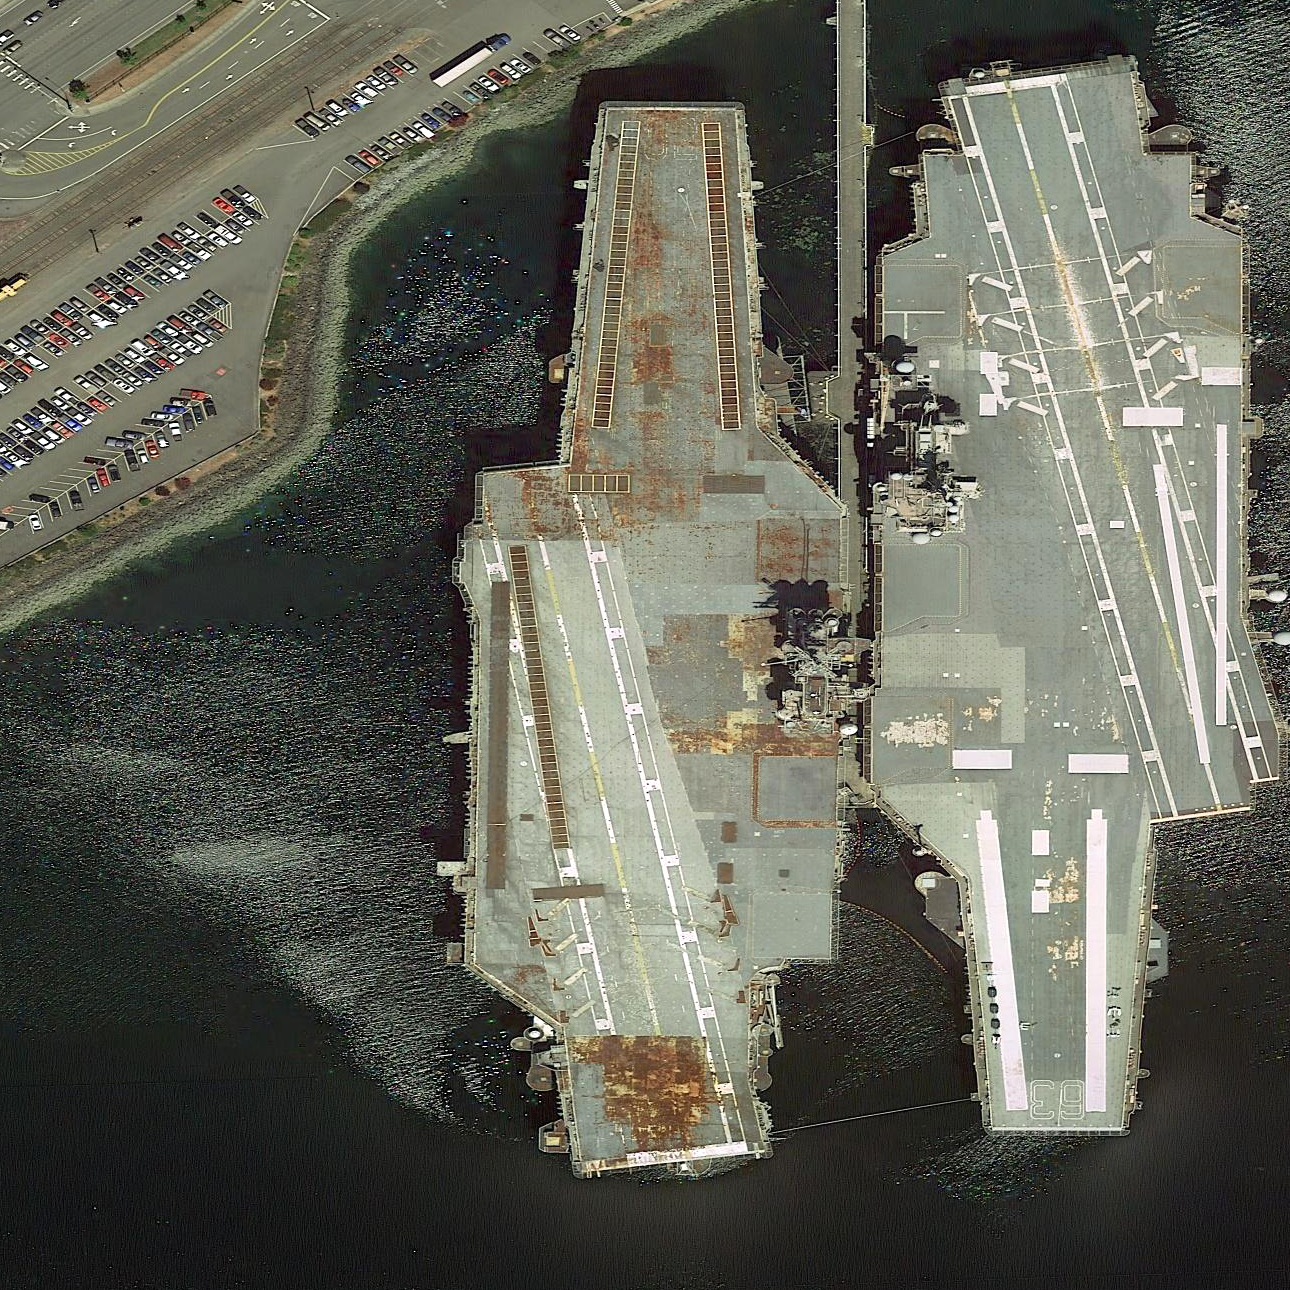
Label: aircraft_carrier